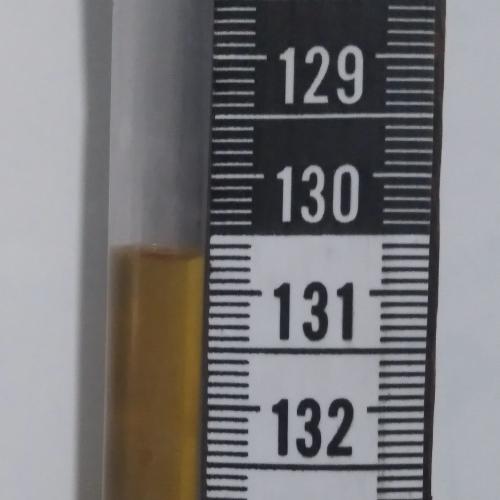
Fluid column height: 130.7 cm